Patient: sex M, age 29
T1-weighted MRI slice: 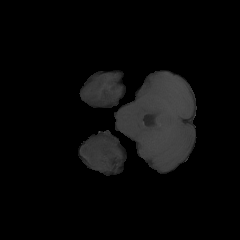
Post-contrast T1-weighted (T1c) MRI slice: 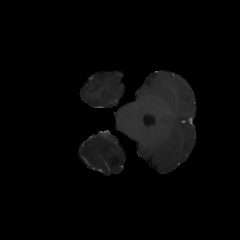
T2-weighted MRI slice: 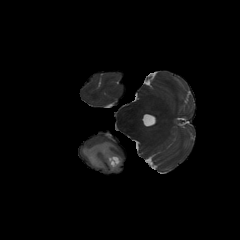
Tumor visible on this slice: yes
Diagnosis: Astrocytoma, IDH-mutant
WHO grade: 4